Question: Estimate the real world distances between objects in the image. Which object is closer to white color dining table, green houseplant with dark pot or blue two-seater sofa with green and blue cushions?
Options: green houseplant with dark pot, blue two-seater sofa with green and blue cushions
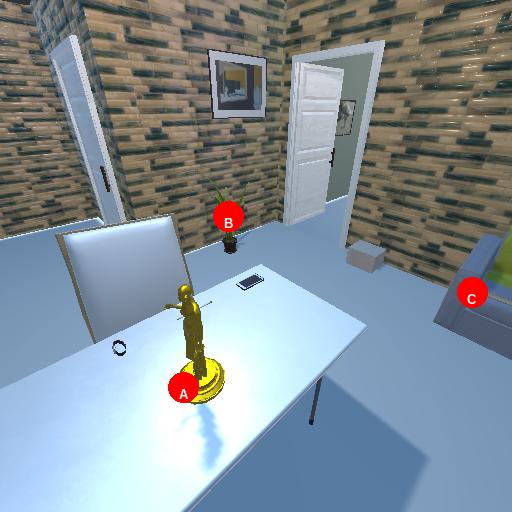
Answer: green houseplant with dark pot